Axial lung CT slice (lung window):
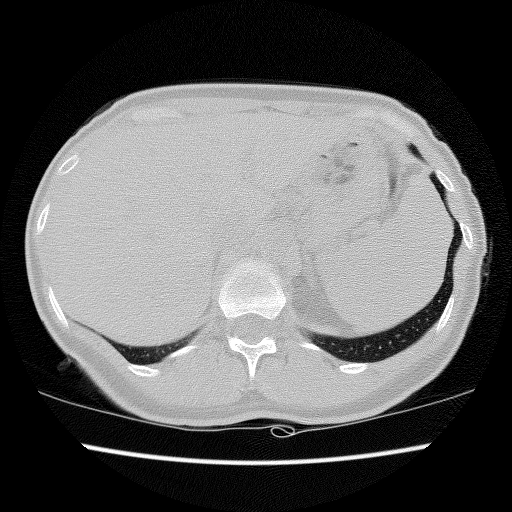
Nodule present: no